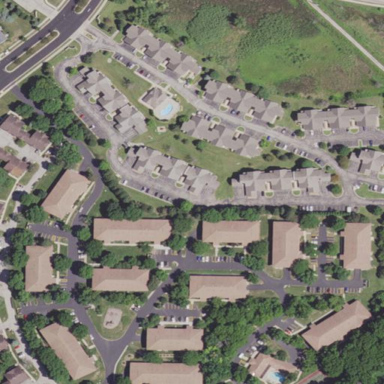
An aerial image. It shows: Residential area with apartments.